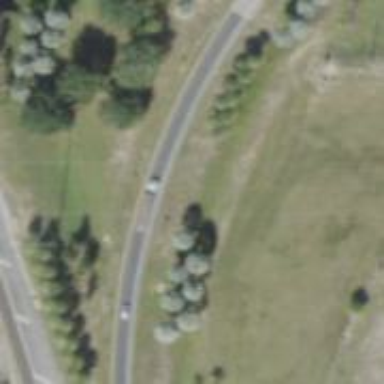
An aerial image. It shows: Asphalt motorway link with trumpet junction.